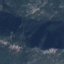
Land use / land cover: HerbaceousVegetation